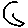
Label: moon